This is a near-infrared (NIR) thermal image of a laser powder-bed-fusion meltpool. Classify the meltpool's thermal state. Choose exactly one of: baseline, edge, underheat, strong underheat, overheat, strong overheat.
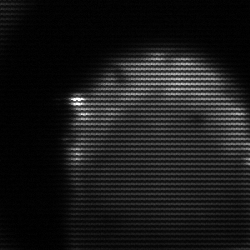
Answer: edge